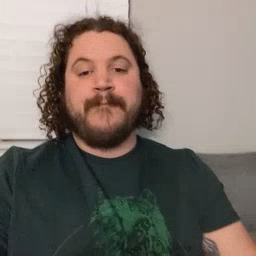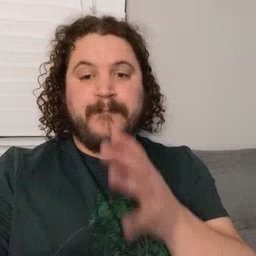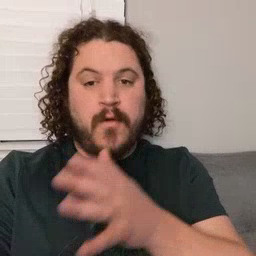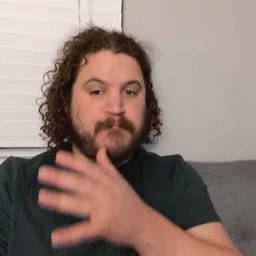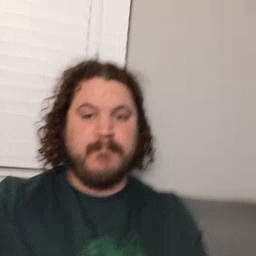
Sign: farm